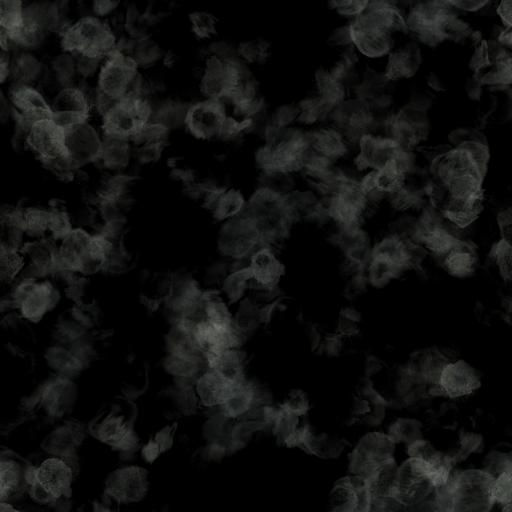
Tags: dirt dirty finger fingerprints imperfection imperfections print smear smudge surface